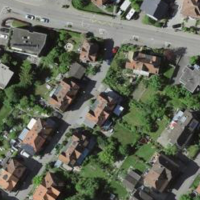
EUNIS habitat code: 54
Species observed at this site:
Tanacetum parthenium